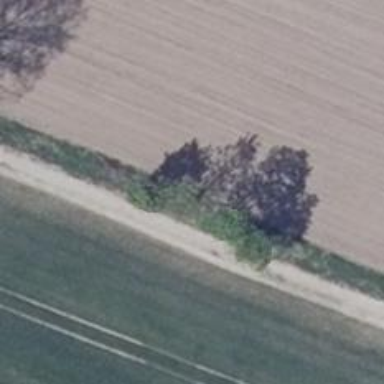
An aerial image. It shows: Row of deciduous broadleaved trees.